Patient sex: M
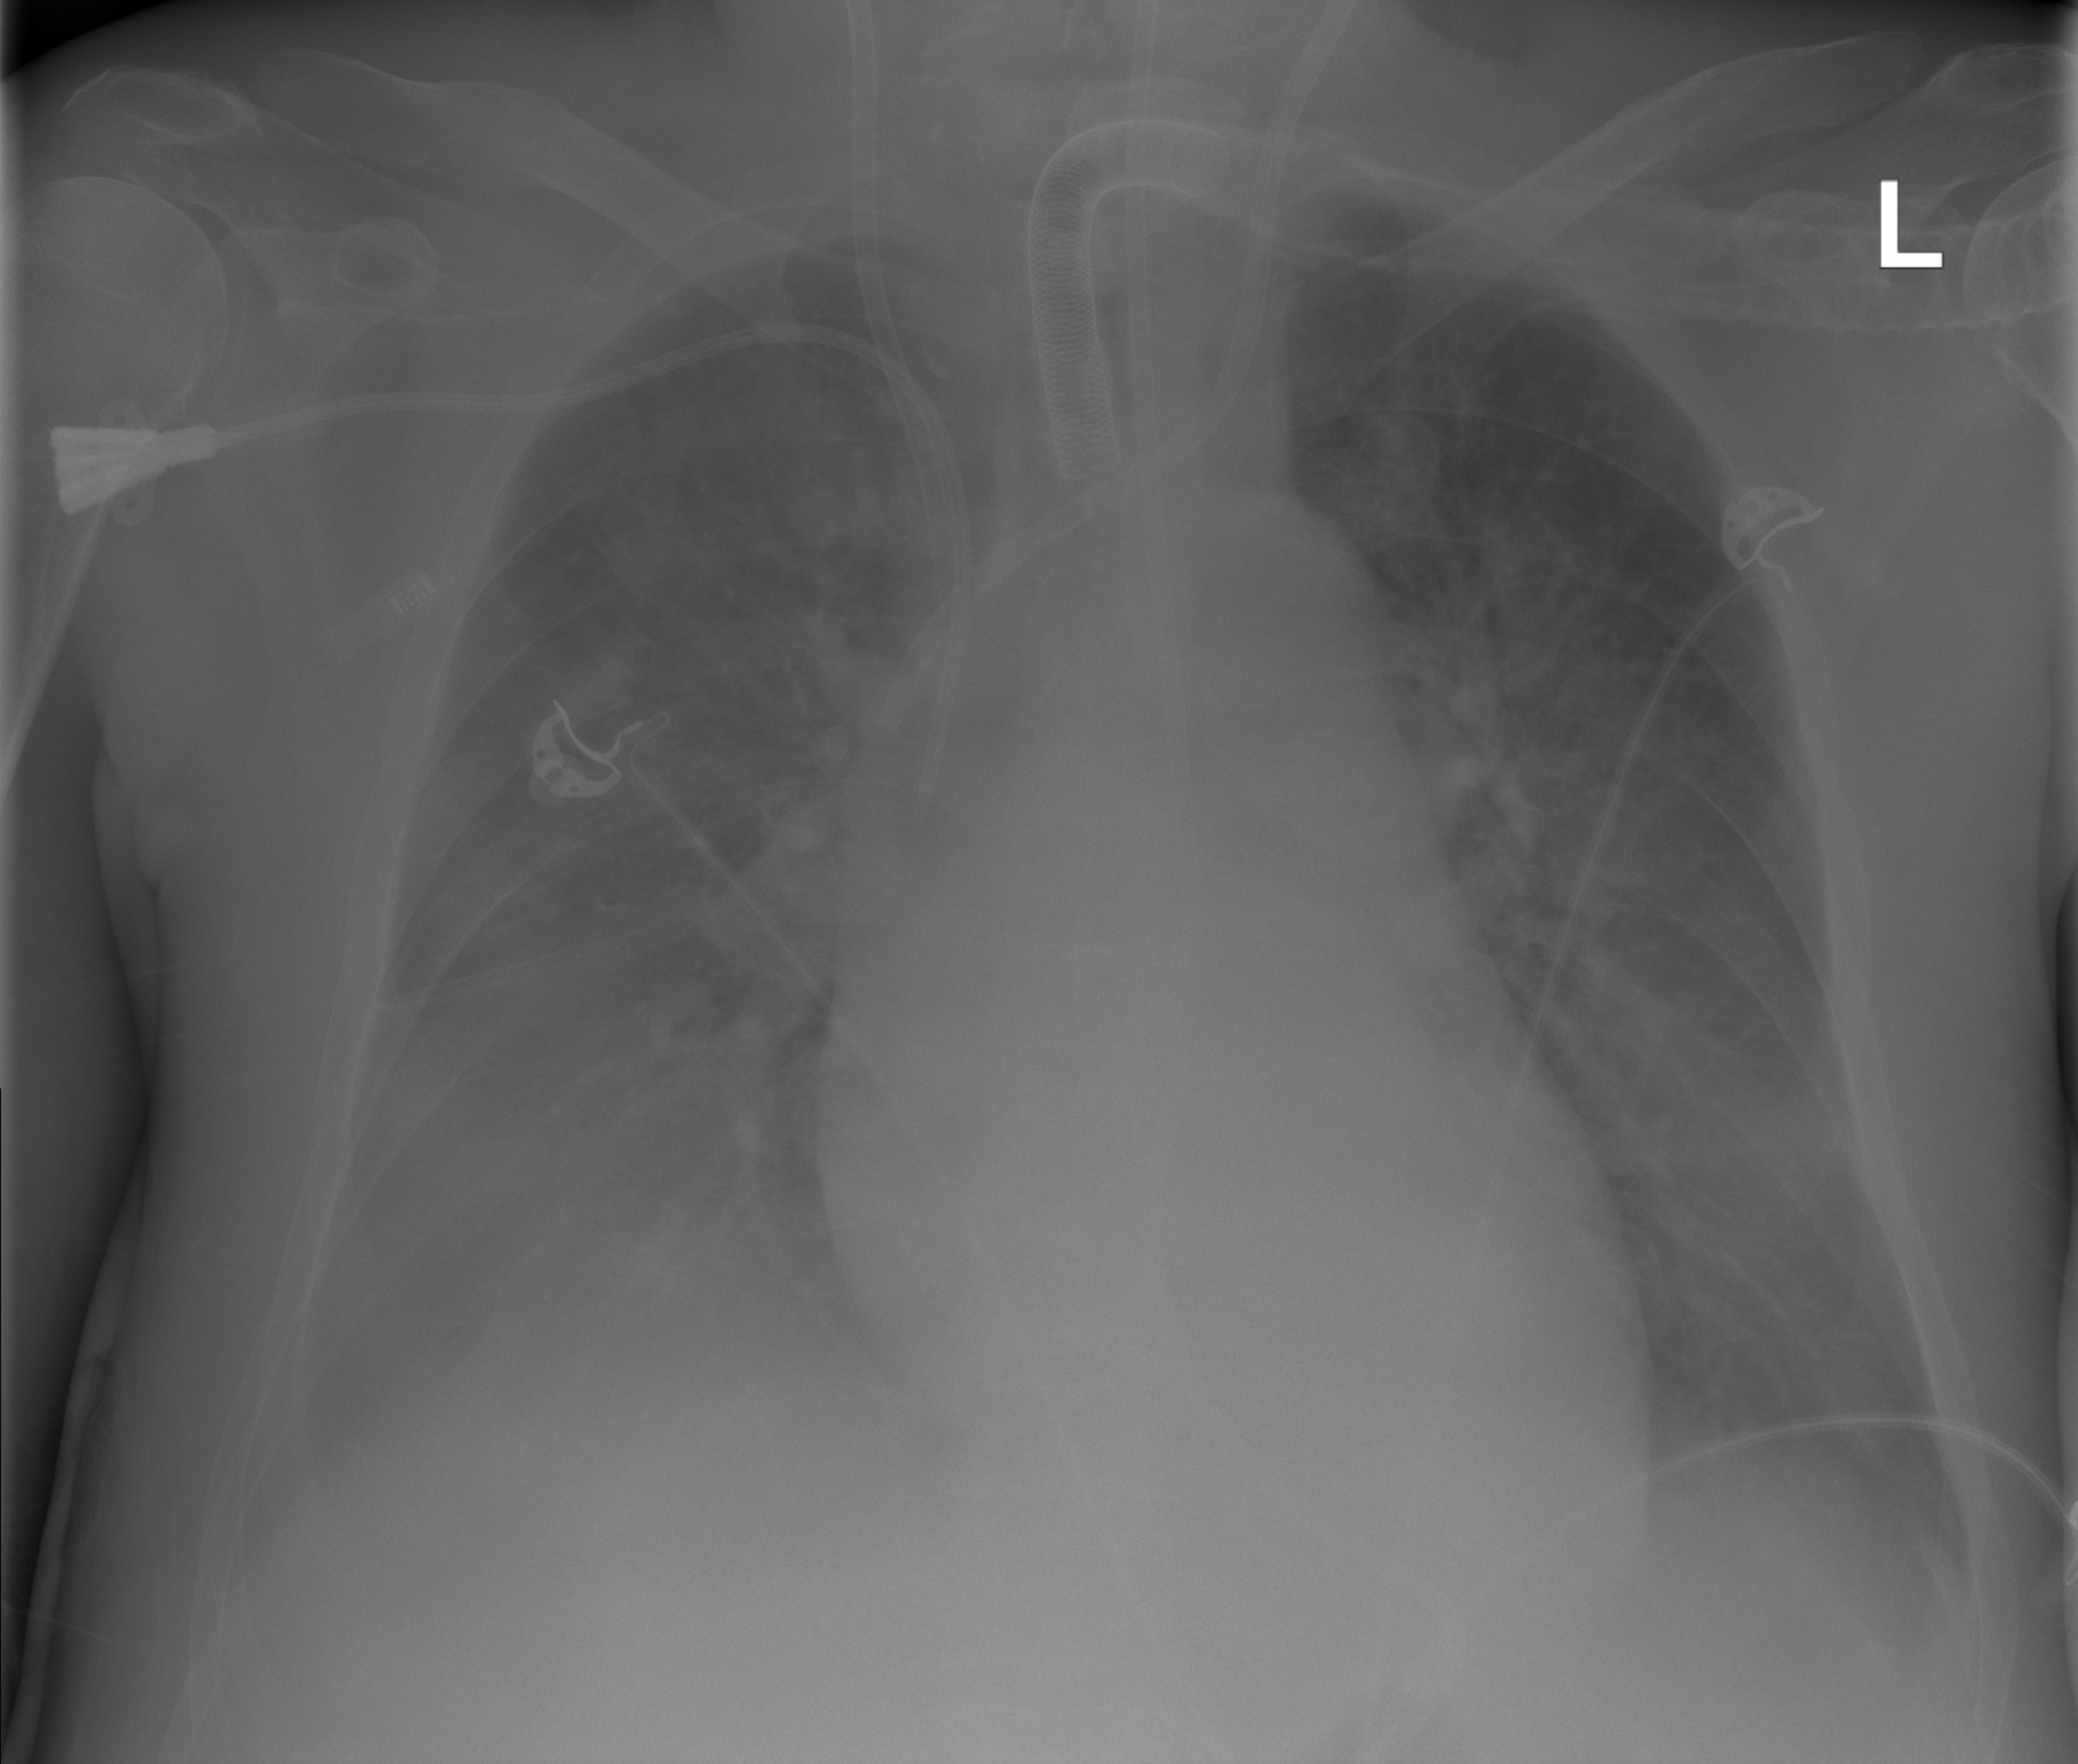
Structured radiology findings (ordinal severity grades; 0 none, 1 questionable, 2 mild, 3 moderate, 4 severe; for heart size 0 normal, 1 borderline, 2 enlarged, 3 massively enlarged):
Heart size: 2
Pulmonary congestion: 2
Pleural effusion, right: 2
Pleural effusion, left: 2
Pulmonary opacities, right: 0
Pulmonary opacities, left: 0
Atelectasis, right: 2
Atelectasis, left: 2